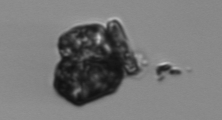
Label: Delphineis